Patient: sex M, age 28
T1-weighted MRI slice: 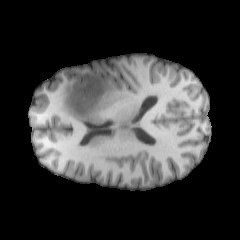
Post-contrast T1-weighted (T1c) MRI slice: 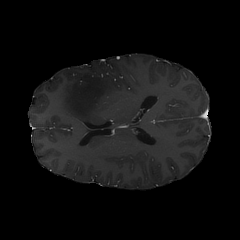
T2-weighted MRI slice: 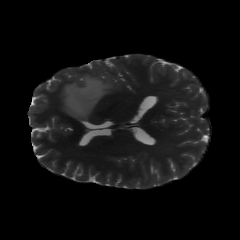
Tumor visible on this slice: yes
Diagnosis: Astrocytoma, IDH-mutant
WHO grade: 2